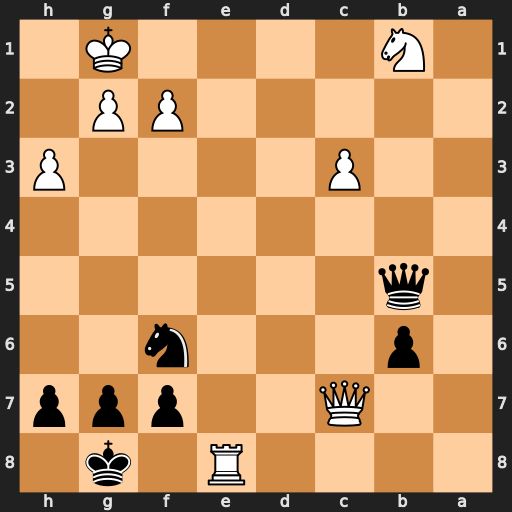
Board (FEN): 4R1k1/2Q2ppp/1p3n2/1q6/8/2P4P/5PP1/1N4K1
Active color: b
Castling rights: -
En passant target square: -
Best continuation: Nxe8 Qe7 Qxb1+ Kh2 Qb5